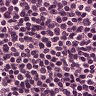
Metastatic tissue present: no